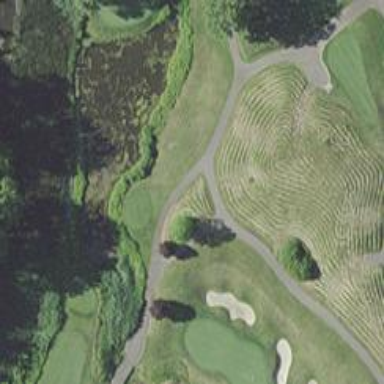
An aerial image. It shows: Path designated for golf carts.